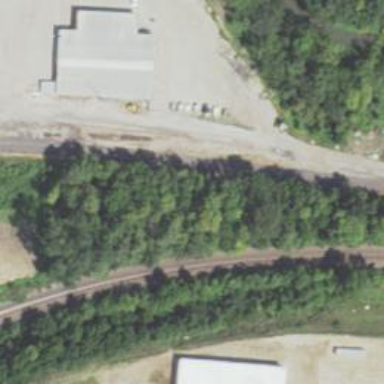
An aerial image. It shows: Railway siding with rails.